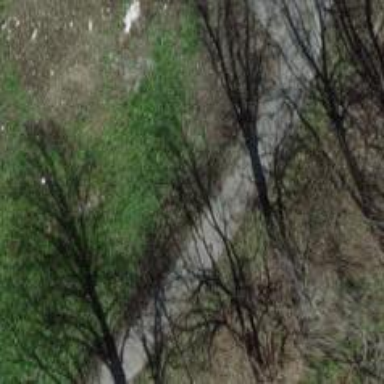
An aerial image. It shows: Gravel path.